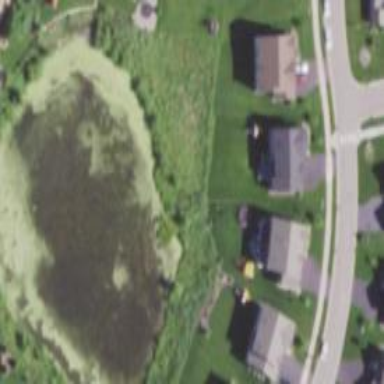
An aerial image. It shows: Pond with natural water.